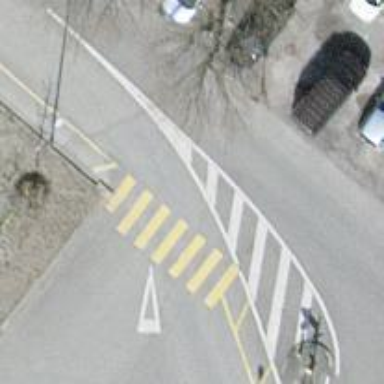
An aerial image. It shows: Zebra crossing on the road.